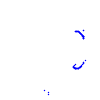
Particle: kaon